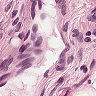
Metastatic tissue present: no